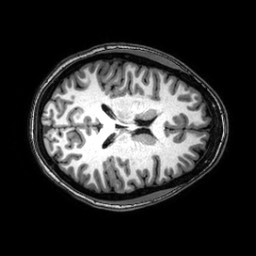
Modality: T1w
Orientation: axial
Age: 24
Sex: female